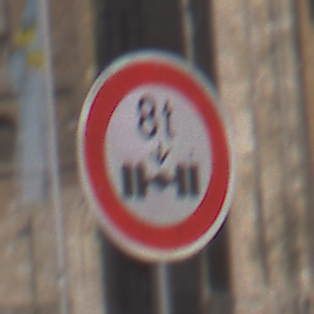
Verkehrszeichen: TatsaechlicheAchslast
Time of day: MorningAfternoon
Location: Outdoor (Urban)
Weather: Clear
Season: NotSpecified
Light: Natural